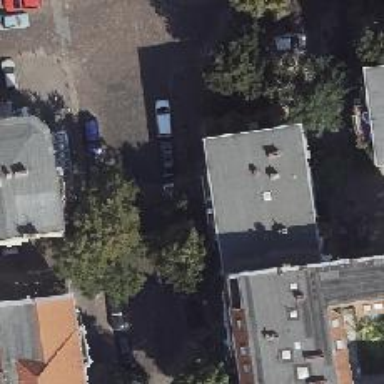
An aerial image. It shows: Bicycle parking located on the sidewalk.